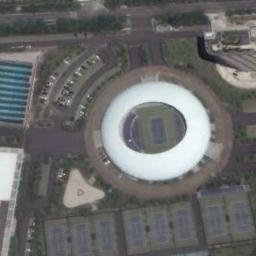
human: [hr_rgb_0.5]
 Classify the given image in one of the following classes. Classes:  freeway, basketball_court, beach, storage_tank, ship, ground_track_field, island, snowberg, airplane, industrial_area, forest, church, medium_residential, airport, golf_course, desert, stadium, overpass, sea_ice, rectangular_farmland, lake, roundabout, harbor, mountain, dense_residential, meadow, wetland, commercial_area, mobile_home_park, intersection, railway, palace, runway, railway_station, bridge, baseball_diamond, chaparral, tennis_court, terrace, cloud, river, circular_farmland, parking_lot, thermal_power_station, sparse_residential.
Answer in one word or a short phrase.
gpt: stadium